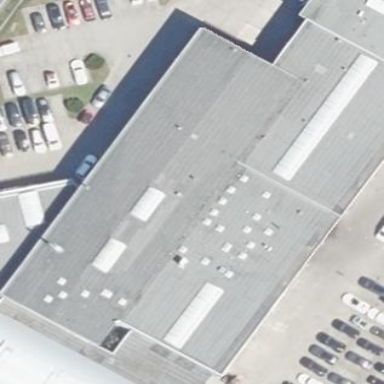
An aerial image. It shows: Building that houses car shop.